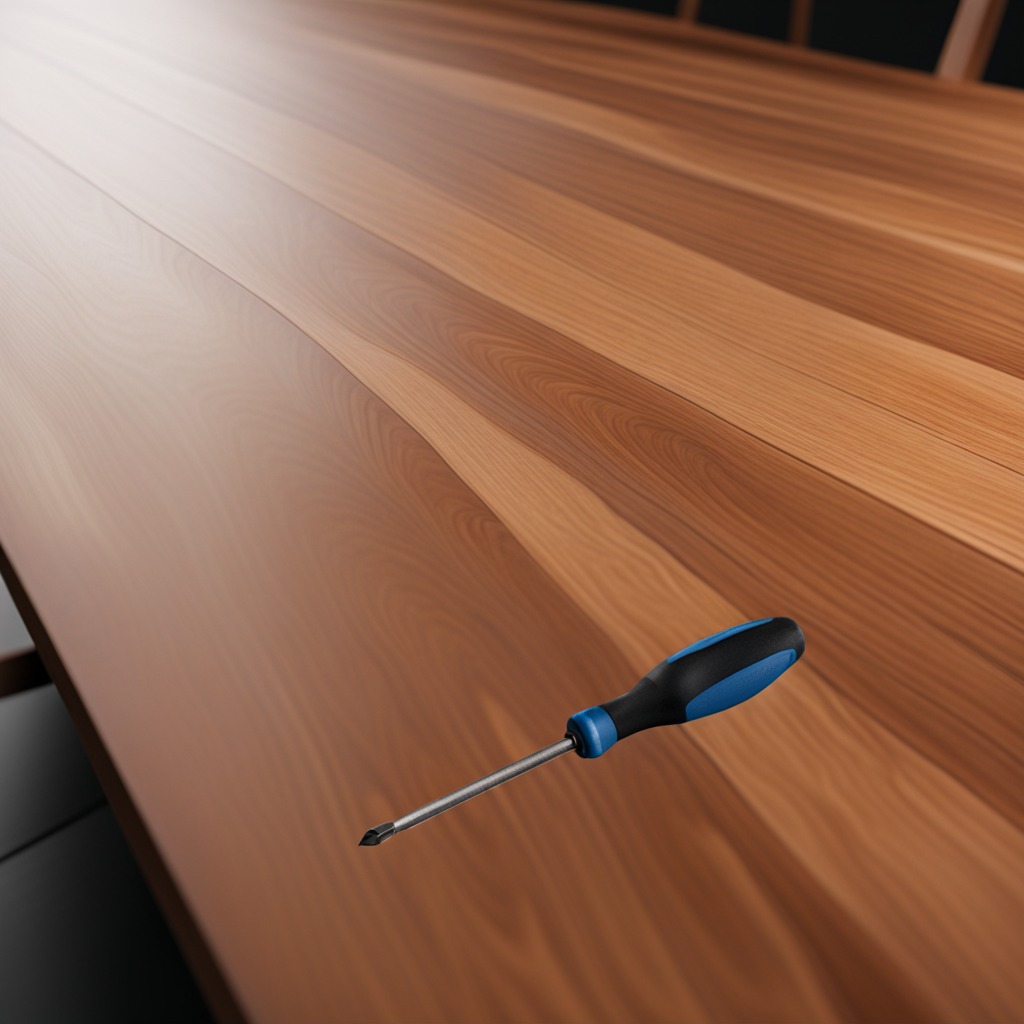
A screwdriver is lying on the wooden table in a carpentry studio.